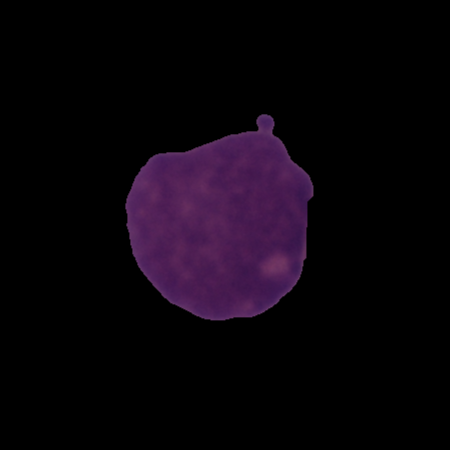
Label: cancer